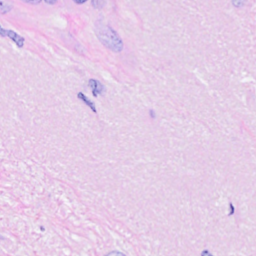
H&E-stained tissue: Breast